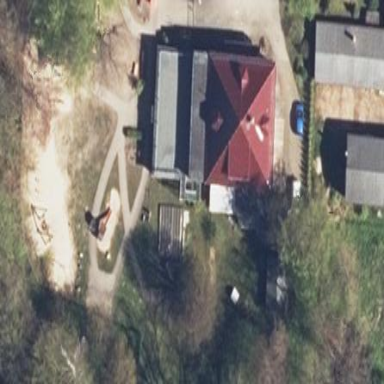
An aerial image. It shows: Kindergarten building.